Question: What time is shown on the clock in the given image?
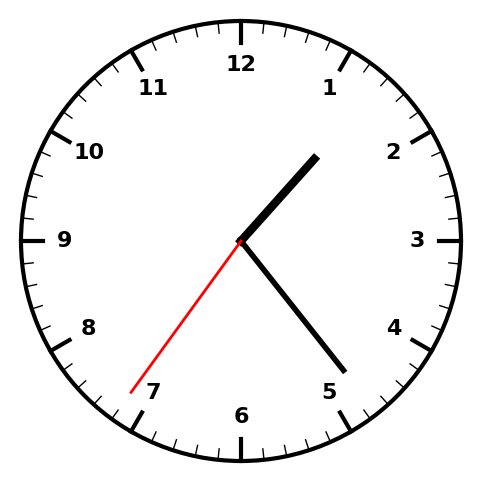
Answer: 01:23:36